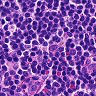
Metastatic tissue present: no